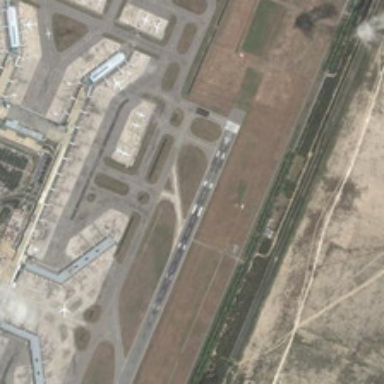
Some planes are near a terminal in an airport .